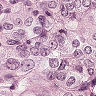
Metastatic tissue present: yes